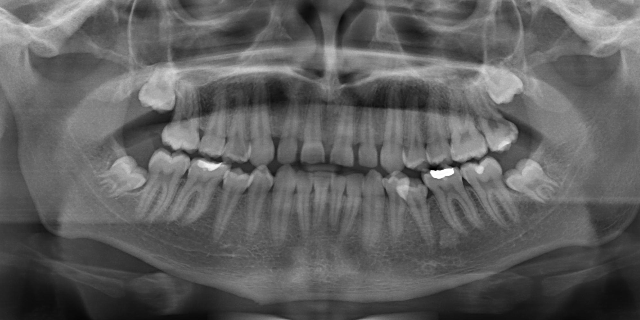
adult